Field crop: maize
Growth stage: 2
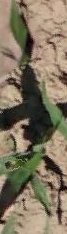
Species: maize